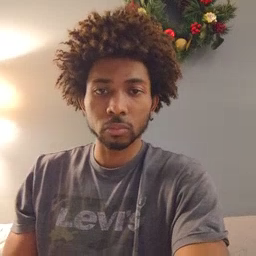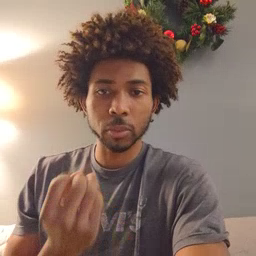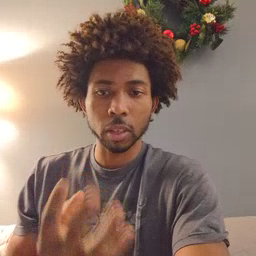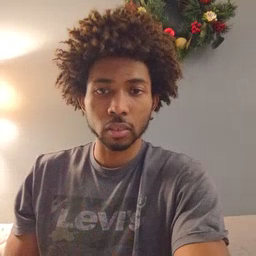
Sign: many